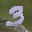
Label: 3